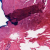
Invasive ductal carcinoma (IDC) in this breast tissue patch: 0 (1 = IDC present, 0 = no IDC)